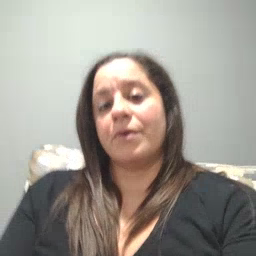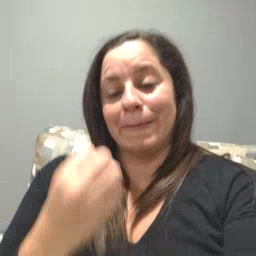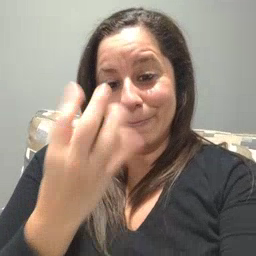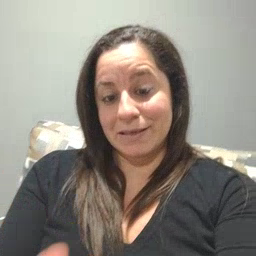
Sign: many